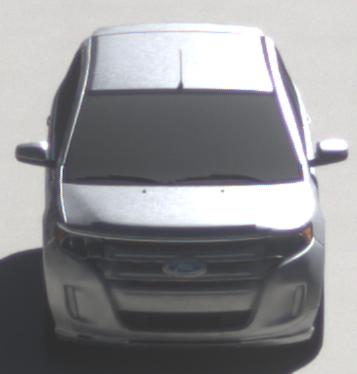
Make: Ford
Model: Edge
Detailed model: Gen. 1 Facelift
Model produced from: 2010
Model produced until: 2015
Doors: 5
Color: white
Road condition: dry road
Daytime: midday
Contrast: high contrast